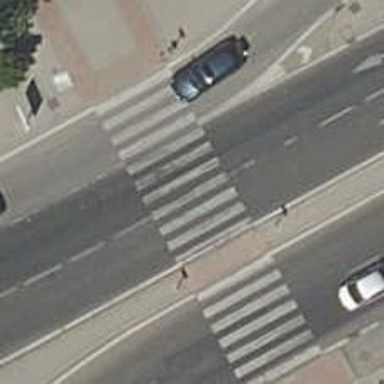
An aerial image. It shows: Road crossing with traffic signals.